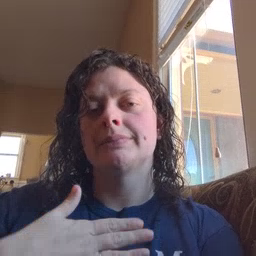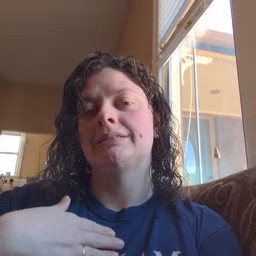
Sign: please